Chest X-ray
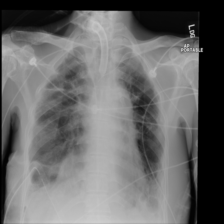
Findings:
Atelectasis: negative
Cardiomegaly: negative
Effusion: negative
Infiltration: negative
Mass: negative
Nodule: negative
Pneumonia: negative
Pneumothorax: negative
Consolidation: negative
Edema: negative
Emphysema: negative
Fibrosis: negative
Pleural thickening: negative
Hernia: negative